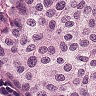
Metastatic tissue present: yes